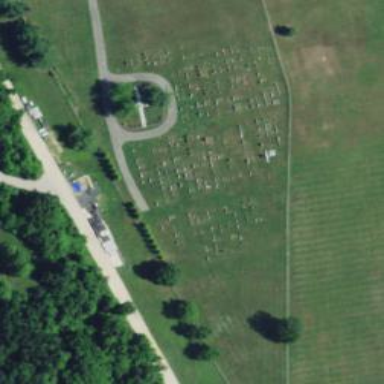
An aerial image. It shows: Cemetery.